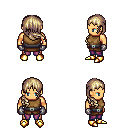
a pixel art fantasy rpg character, male body template, human, tanned skin, leather chest armor, magenta pants, white blonde right-swept hairstyle, metal gloves, gold boots, four views (front, back, left, right), 2x2 character sprite sheet, small pixel art, hard edges, no anti-aliasing